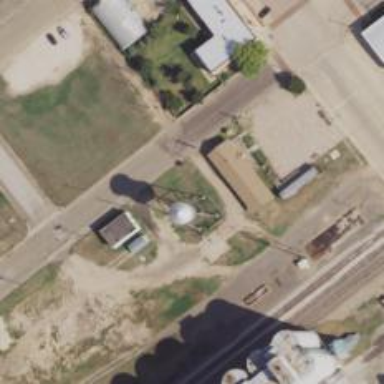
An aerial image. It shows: Water tower that is man-made.